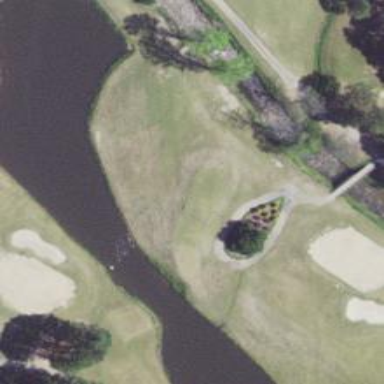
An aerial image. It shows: Path for both road and golf.